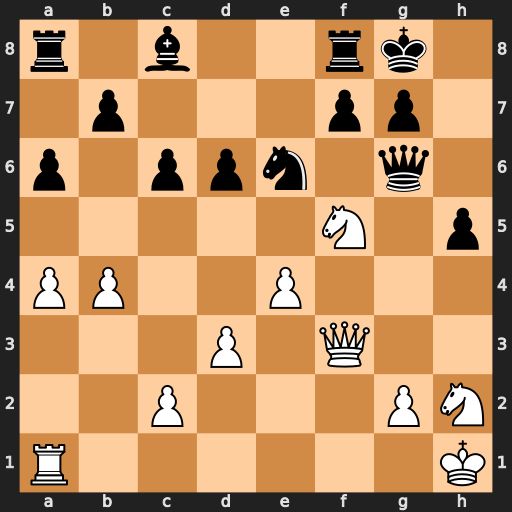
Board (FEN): r1b2rk1/1p3pp1/p1ppn1q1/5N1p/PP2P3/3P1Q2/2P3PN/R6K
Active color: w
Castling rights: -
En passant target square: -
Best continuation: Ne7+ Kh7 Nxg6